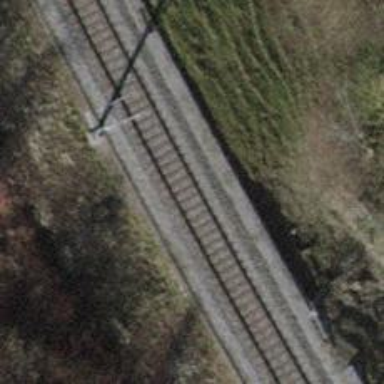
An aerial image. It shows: Single railway track with electrified contact line.